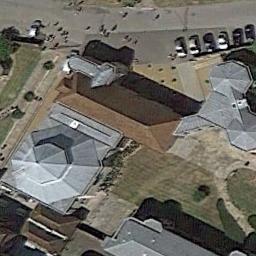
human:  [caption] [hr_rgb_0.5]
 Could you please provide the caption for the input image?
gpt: There is a church on the open place next to the road .

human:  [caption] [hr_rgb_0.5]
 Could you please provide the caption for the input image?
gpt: A church with a brown and grey roof, Surrounded by trees and parked vehicles .

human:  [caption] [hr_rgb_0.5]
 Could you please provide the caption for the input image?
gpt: This is a church  The roof is blue and there are trees around it .

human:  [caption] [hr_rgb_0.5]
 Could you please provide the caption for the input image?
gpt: The church with some octagon towers and the rest of the church has some sloping roofs .

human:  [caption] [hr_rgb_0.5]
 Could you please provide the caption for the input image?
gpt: Many cars are near the church .